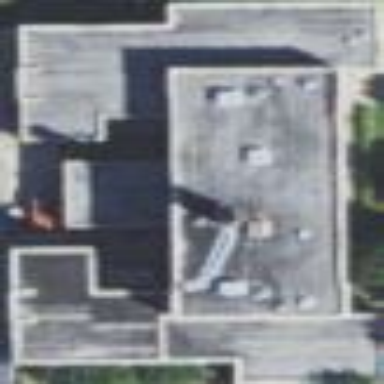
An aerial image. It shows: School building.